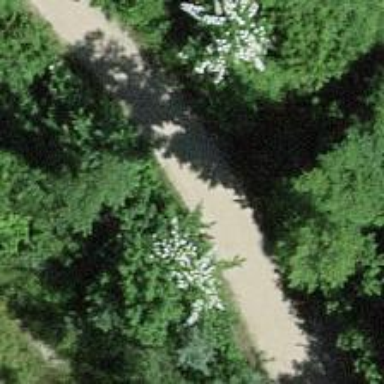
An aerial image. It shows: Ground path.